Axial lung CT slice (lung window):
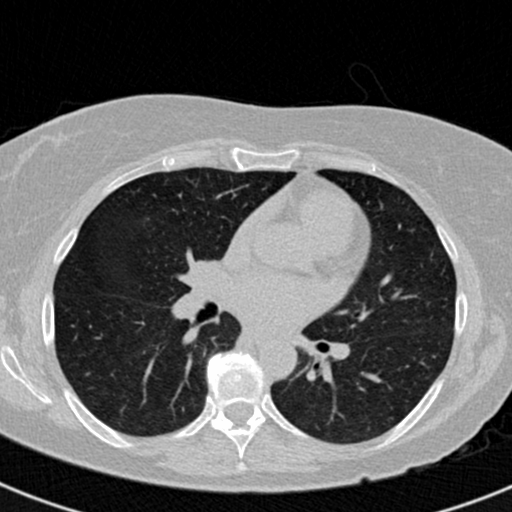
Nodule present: no